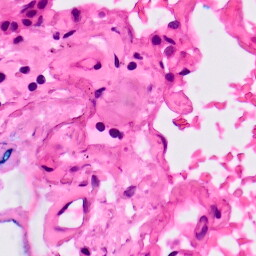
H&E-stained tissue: Lung